Aerial crown-view tile of a tropical tree (Barro Colorado Island, Panama), acquired 20250715:
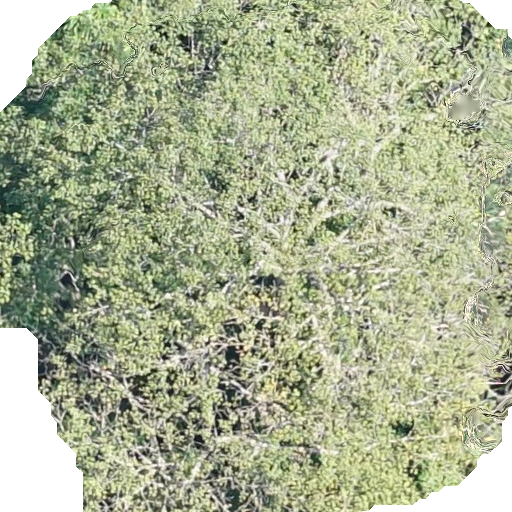
Species: Sterculia apetala
GBIF accepted scientific name: Sterculia apetala
Crown area: 422.29 m²